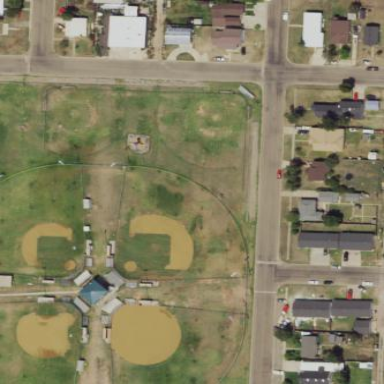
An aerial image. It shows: Baseball pitch for leisure land.